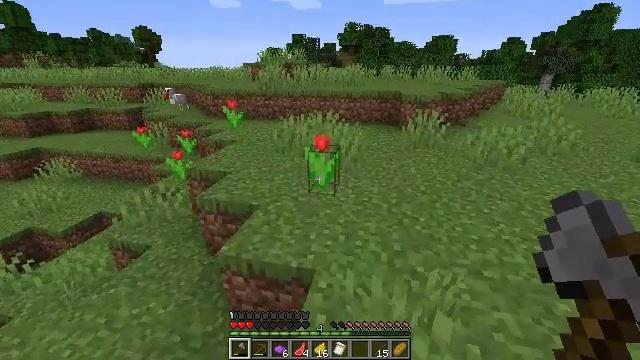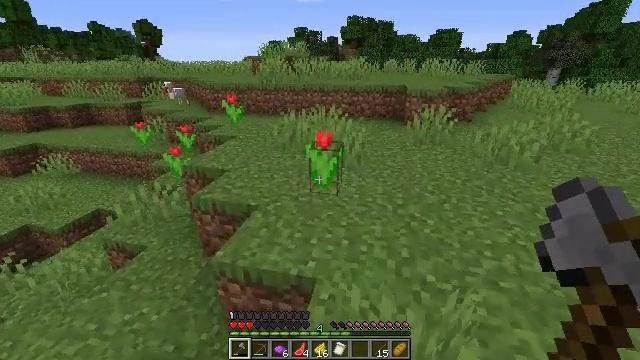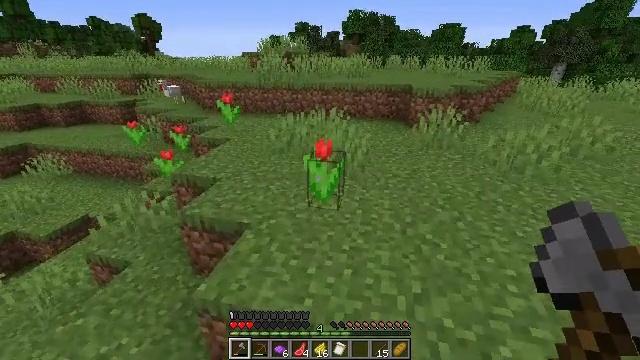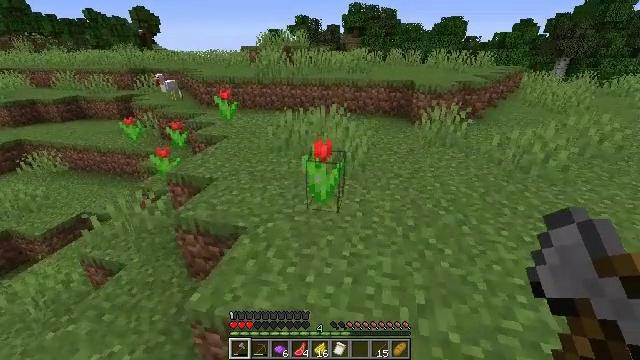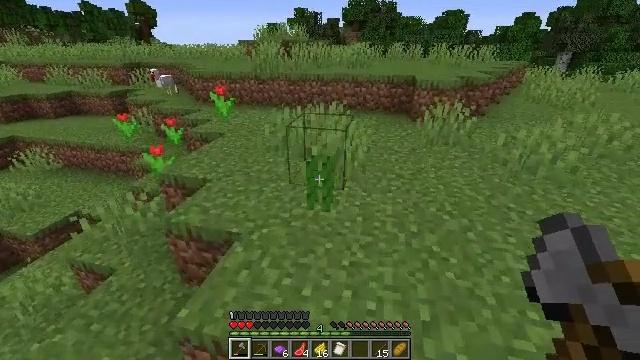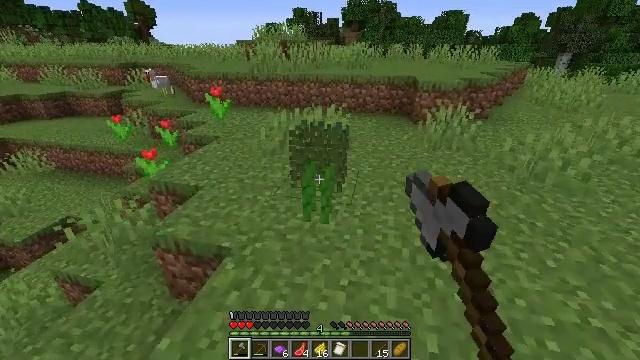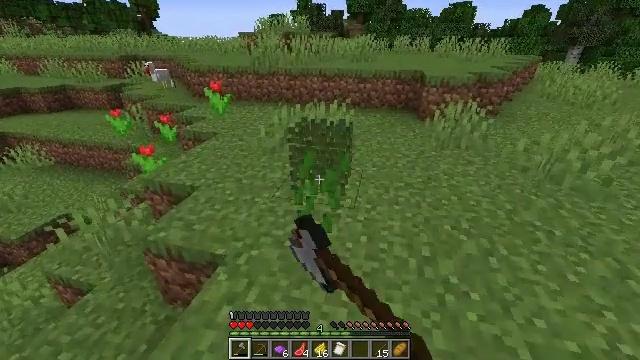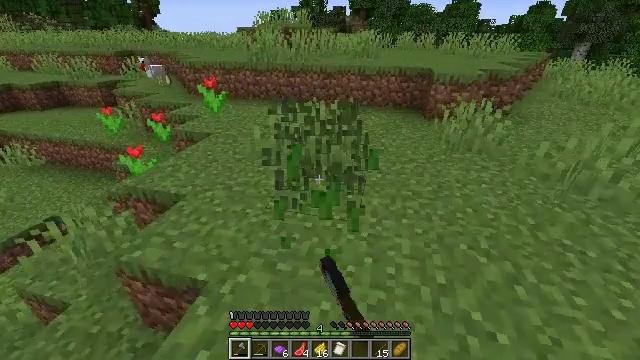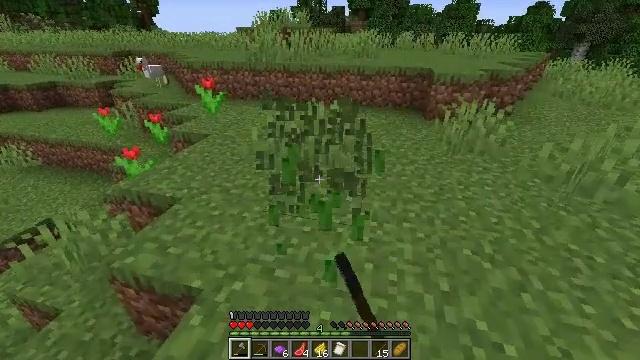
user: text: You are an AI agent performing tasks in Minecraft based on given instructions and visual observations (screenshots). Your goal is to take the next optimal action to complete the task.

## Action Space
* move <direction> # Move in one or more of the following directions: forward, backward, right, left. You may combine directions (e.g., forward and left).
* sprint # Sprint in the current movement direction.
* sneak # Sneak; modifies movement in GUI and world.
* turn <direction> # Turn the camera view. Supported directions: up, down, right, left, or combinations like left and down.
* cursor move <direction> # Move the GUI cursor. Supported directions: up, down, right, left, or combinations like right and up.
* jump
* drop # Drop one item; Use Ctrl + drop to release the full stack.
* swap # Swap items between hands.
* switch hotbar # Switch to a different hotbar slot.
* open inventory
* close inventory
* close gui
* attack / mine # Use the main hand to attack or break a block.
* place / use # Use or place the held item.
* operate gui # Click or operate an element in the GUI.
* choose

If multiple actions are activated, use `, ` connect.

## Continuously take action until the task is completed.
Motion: motion action
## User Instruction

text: Collect the red tulip for decoration.
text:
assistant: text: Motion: move forward, turn down
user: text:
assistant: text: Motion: move forward
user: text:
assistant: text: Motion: move forward, turn down
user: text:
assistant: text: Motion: move forward, turn down, attack / mine
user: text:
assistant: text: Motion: move forward, attack / mine
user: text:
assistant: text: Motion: move forward, turn down
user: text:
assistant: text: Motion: move forward
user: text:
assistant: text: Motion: move forward
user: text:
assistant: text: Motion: no_op